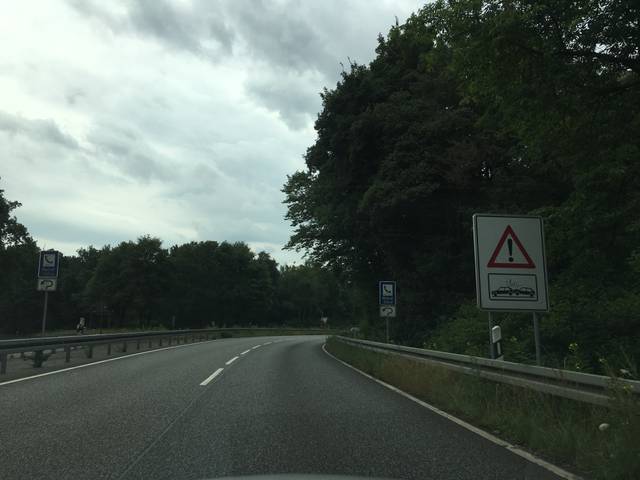
Region: Germany
Coordinates: 50.058, 8.648